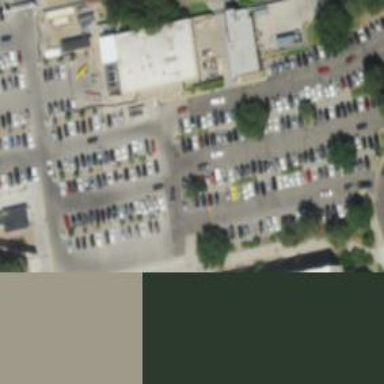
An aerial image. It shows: Parking garage.